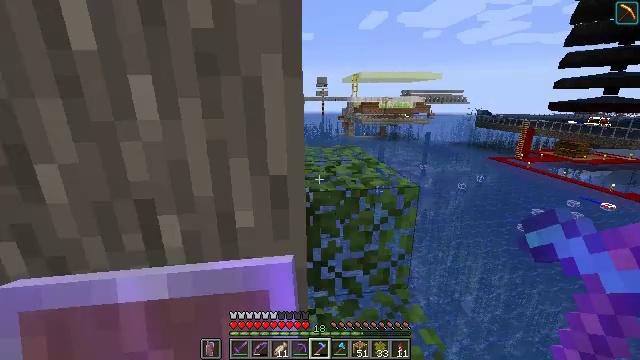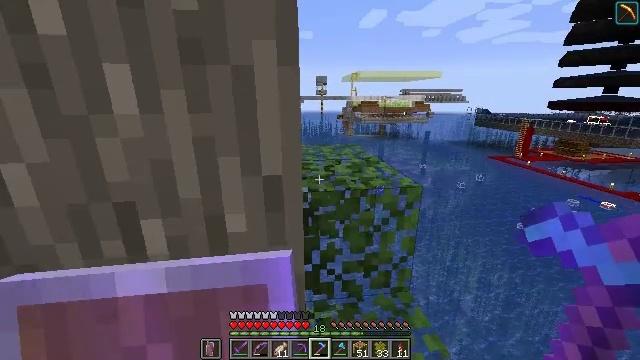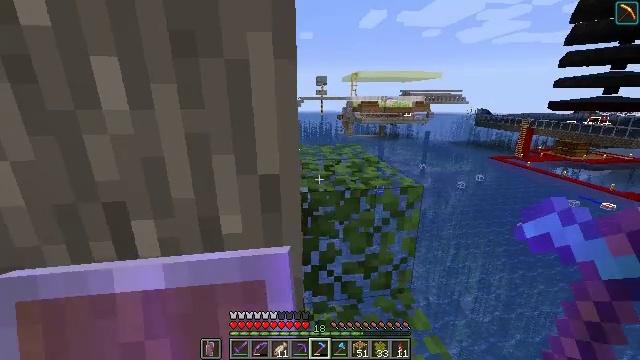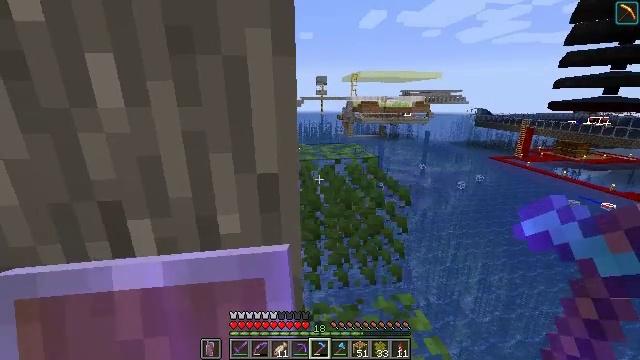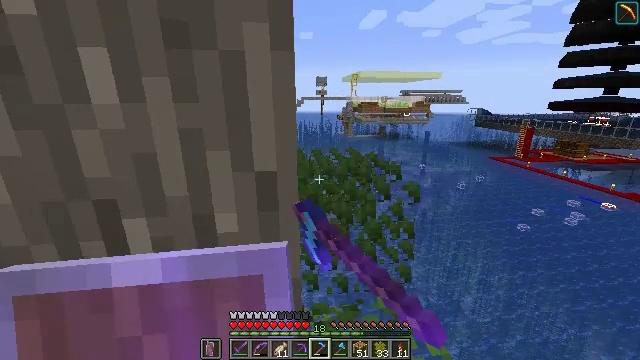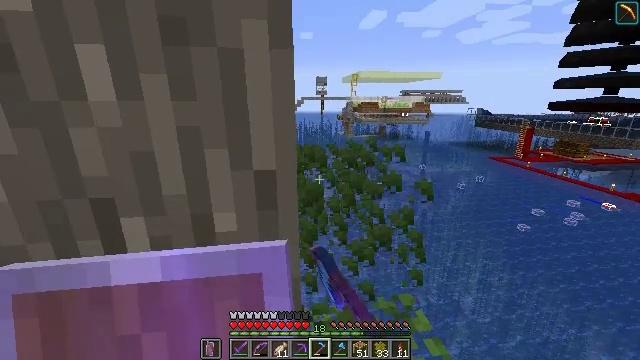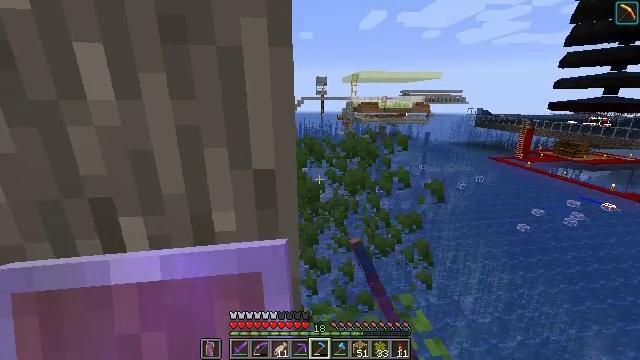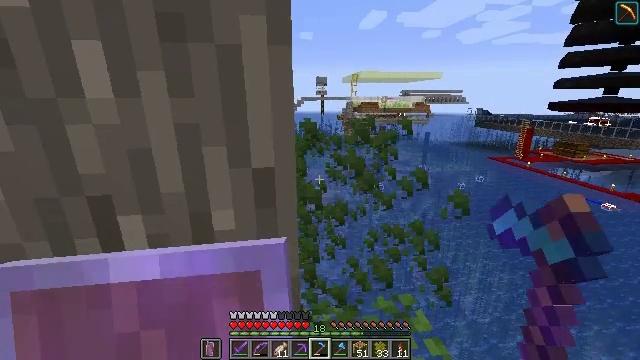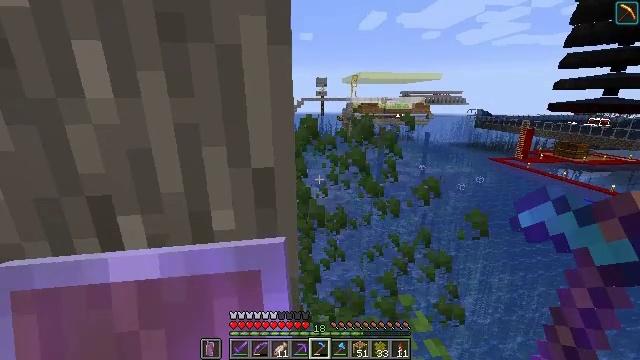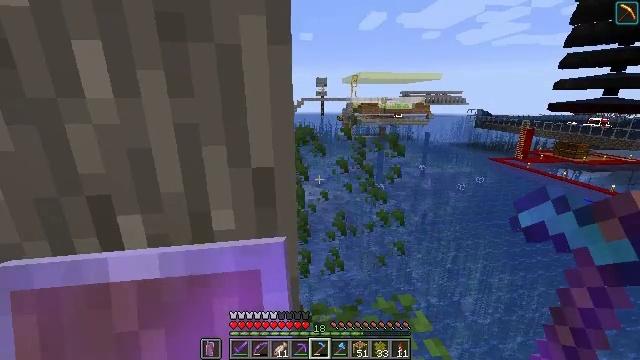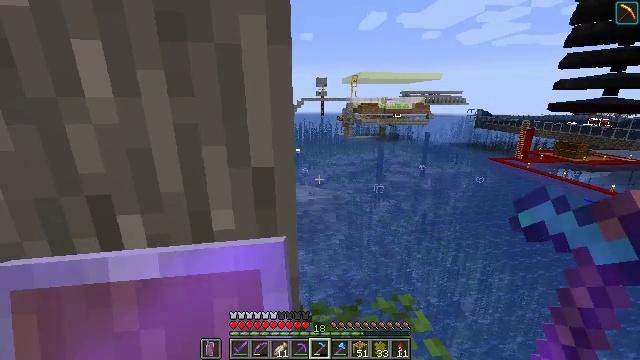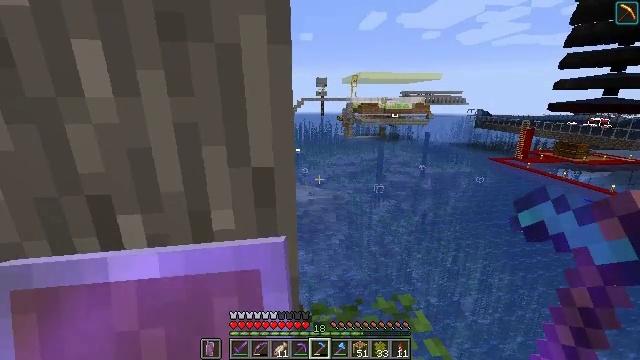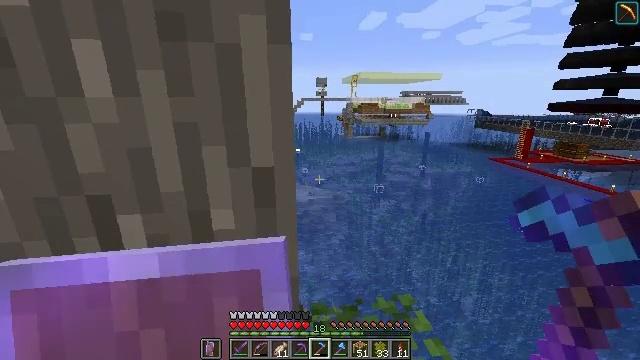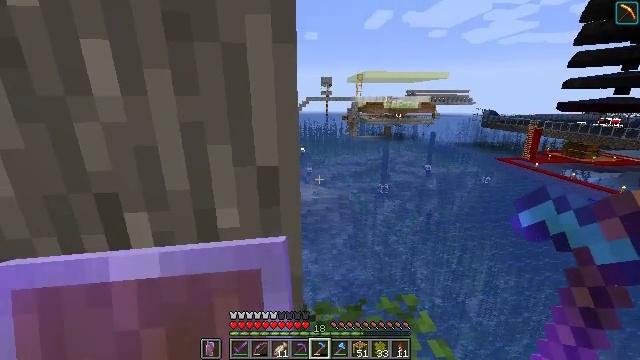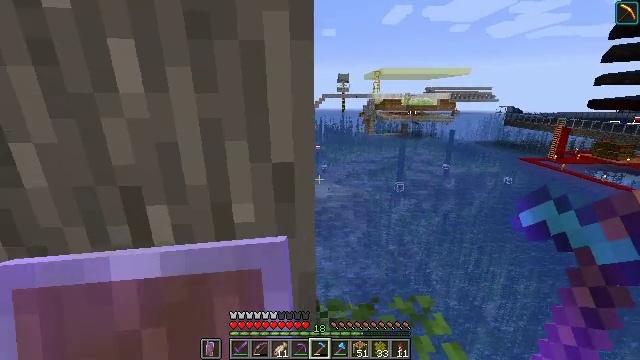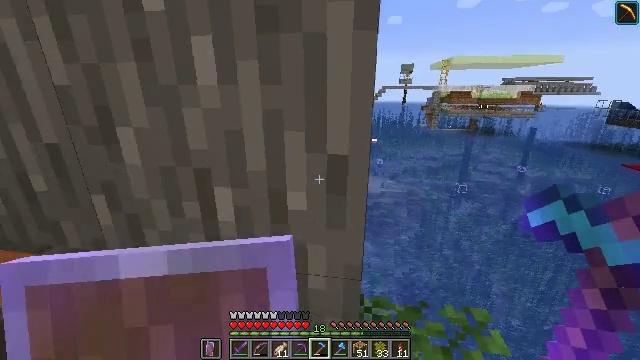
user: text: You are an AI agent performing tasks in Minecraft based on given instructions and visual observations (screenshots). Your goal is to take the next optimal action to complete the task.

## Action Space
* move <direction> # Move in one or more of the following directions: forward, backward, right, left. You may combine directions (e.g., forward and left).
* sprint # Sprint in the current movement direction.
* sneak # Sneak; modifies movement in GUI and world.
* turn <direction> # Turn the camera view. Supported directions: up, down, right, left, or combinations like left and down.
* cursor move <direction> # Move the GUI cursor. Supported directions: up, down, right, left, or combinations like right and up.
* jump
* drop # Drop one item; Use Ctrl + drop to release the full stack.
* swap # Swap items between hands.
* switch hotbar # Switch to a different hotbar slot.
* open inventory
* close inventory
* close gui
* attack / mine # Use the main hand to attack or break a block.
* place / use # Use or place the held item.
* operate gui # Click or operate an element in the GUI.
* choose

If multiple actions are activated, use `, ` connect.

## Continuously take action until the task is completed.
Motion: motion action
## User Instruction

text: Gather acacia leaves by breaking them.
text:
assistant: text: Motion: no_op
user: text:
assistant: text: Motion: no_op
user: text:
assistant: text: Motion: attack / mine
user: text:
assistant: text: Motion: attack / mine
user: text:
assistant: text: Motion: attack / mine
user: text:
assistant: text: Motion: attack / mine
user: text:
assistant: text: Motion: attack / mine
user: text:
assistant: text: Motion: attack / mine
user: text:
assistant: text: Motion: attack / mine
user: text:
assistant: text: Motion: attack / mine
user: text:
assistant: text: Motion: attack / mine
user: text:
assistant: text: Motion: attack / mine
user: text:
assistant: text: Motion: turn left
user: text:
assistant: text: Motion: turn left
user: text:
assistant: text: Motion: turn left and down
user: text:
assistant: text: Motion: turn left
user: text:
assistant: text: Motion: turn left
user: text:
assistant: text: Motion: move forward, turn left
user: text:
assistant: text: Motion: move forward
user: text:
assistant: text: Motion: move forward
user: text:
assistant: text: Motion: move forward, turn left
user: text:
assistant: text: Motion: move forward, turn left
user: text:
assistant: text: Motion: move forward
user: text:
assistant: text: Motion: move forward, turn right
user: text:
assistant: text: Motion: move forward, turn right and down, jump
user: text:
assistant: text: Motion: move forward, turn right and down, jump
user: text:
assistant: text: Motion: move forward, turn right, jump
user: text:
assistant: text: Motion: move forward, jump
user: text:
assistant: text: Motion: move forward, turn left, jump
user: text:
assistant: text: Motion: move forward, turn left